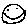
Label: smiley face